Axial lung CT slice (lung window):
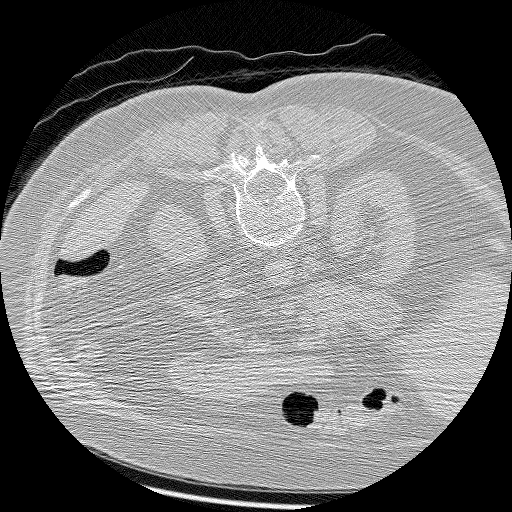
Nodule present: no